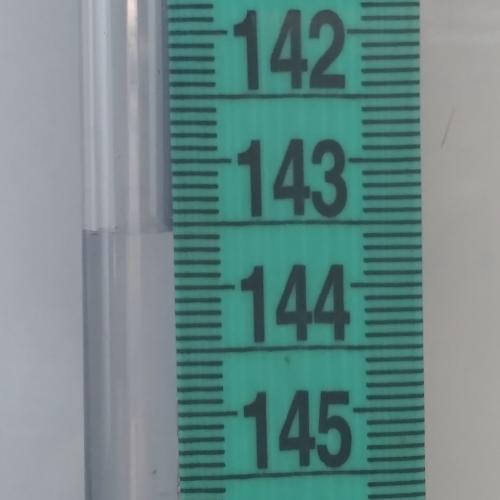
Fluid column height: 143.6 cm